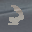
Label: 3